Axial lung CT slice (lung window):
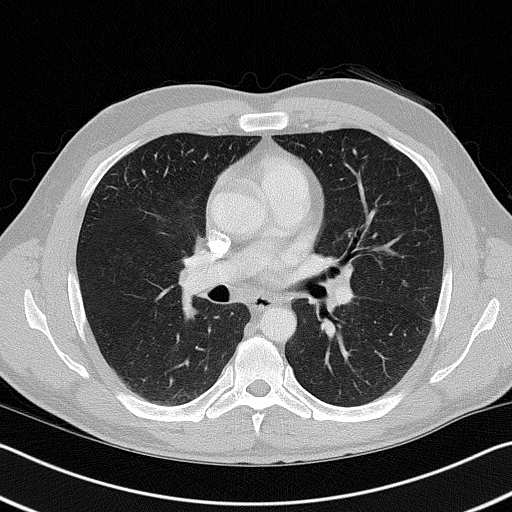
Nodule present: no